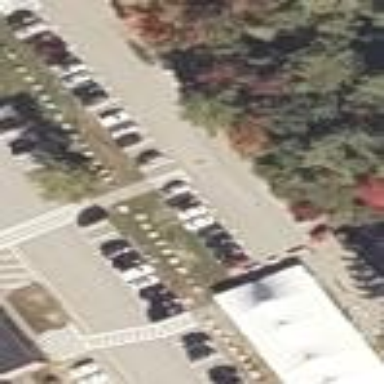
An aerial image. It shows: Street-side parking lot with asphalt surface.